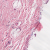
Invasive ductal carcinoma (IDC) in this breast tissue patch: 0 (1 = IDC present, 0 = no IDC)